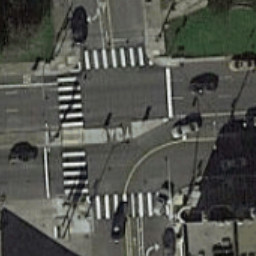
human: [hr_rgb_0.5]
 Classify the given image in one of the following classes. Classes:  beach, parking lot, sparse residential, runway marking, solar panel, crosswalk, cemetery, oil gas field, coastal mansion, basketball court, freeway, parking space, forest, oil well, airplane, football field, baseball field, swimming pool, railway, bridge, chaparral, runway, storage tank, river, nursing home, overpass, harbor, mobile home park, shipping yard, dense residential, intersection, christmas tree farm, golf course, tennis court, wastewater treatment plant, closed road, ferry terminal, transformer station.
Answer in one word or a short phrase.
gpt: crosswalk